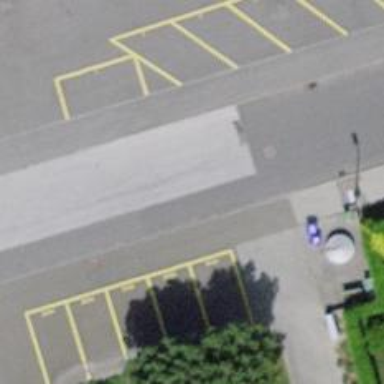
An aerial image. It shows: Public transport stop position.